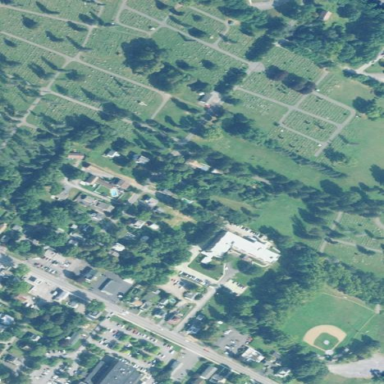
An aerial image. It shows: Cemetery.